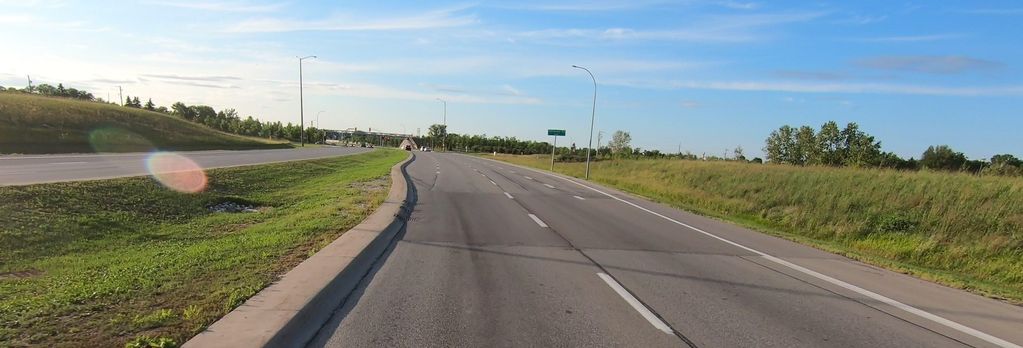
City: winnipeg